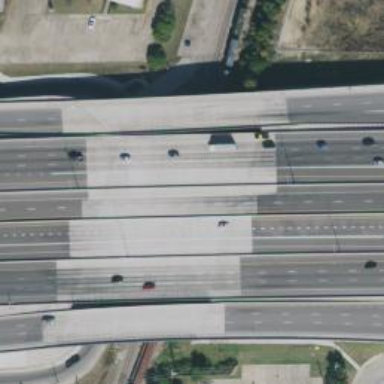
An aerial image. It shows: Bridge over motorway_link.